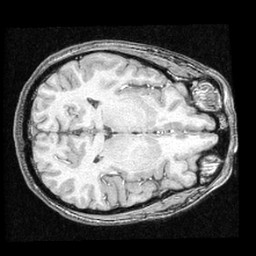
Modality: T1w
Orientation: axial
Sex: male
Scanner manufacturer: ge
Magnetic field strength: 1.5 T
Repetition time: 21 s
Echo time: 0.008 s